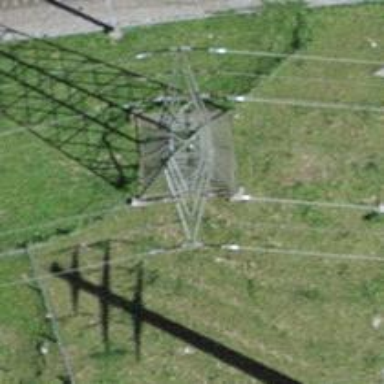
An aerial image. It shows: Power tower.